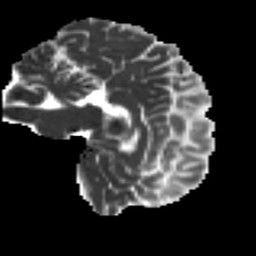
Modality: MD
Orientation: sagittal
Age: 46
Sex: male
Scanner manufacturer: ge
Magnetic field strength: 3 T
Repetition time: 7.8 s
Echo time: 0.061 s